Question: I am new to the bootstrap. I have following bootstrap code:
'''
<link rel="stylesheet" href="https://maxcdn.bootstrapcdn.com/bootstrap/3.3.7/css/bootstrap.min.css" integrity="sha384-BVYiiSIFeK1dGmJRAkycuHAHRg32OmUcww7on3RYdg4Va+PmSTsz/K68vbdEjh4u" crossorigin="anonymous">
<div style="padding-top: 25px; ">
<div class="col-md-10 col-md-offset-1" style="background-color: #F0F8FF;">
<div class="col-md-3">
<img src="{{URL::asset('/images/car.png')}}" alt="profile Pic" height="50" width="50">Car
</div>
</div>
</div>
'''
Now, I need the first image and then under the image 'car' word in the center to the div and under word some discription about the car. like image of this. how can I do this?
See image here:

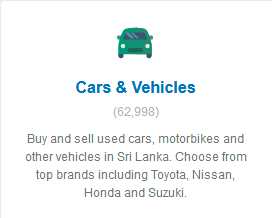
Answer: Based on the code you've provided I assume you are using Bootstrap 3.x and so the below code reflects that. The two main classes you rely on here (because there are multiple methods to achieve your desired outcome) would be '.text-center' and '.center-block'. The first simply applies 'text-align: center' to the element while the latter alters the display and left/right margin to force centering.
'''
.your-custom-background {
background: #F0F8FF;
}
'''
'''
<link rel="stylesheet" href="https://maxcdn.bootstrapcdn.com/bootstrap/3.3.7/css/bootstrap.min.css" integrity="sha384-BVYiiSIFeK1dGmJRAkycuHAHRg32OmUcww7on3RYdg4Va+PmSTsz/K68vbdEjh4u" crossorigin="anonymous">
<div class="container-fluid">
<div class="row">
<div class="col-md-10 col-md-offset-1">
<div class="your-custom-background text-center">
<img src="https://placehold.it/50/50/" alt="profile Pic" height="50" width="50" class="center-block">
<p>Car</p>
<p>Some additional description goes here.</p>
</div>
</div>
</div>
</div>
'''
A couple of additional notes as you mention you are new to Bootstrap:
(1) Because Bootstrap's Grid applies padding to the column wrapper, you should avoid applying backgrounds directly to this element unless your desire is to re-color both the content area AND the gutter.
(2) It's not clear why you're using '.col-md-3' inside your '.col-md-10' but columns must be wrapped within a '.row', even when nested.